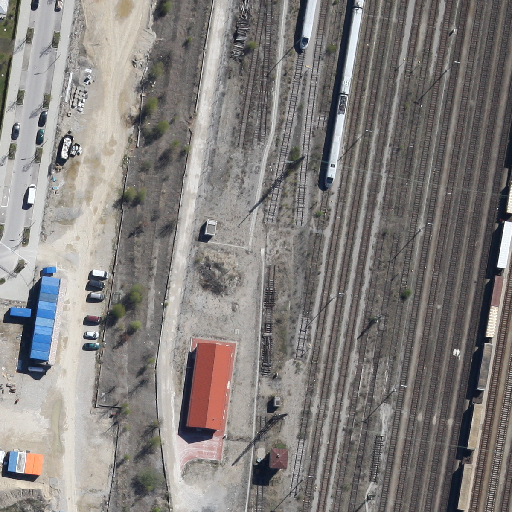
Referring expression: paved road